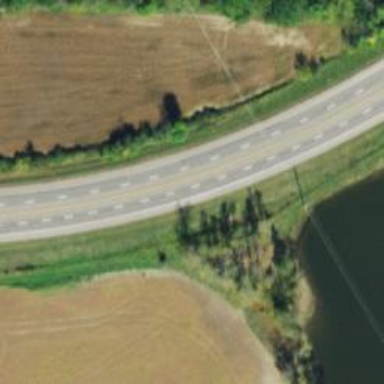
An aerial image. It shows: Secondary road.